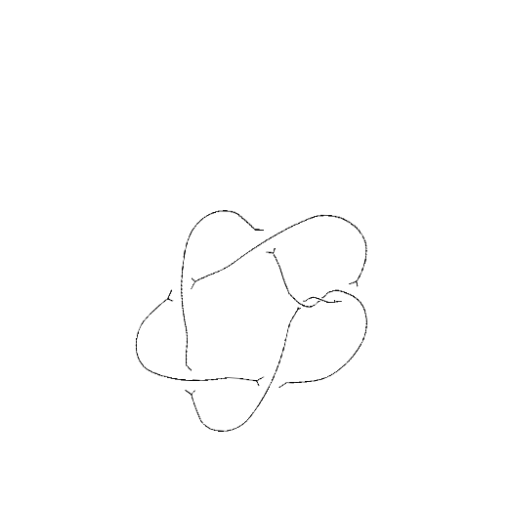
Crossing number: 7